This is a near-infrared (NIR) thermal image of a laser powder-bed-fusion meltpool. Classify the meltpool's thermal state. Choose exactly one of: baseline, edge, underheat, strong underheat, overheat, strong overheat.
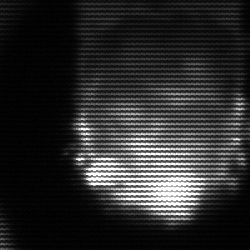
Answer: baseline